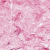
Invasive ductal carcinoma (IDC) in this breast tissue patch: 0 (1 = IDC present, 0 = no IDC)